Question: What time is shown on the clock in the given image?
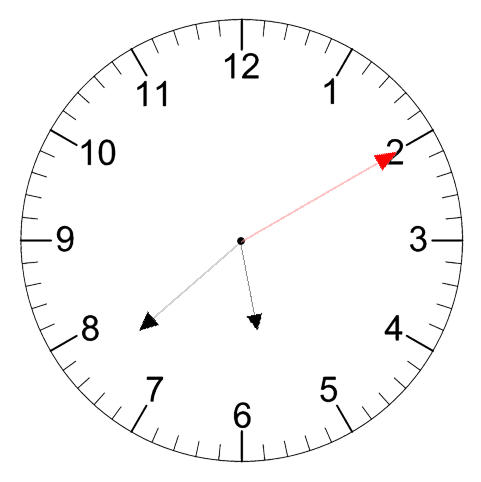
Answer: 05:38:10